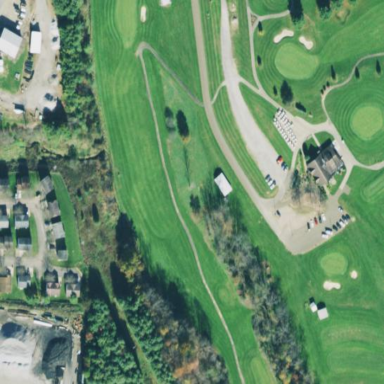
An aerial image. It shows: Rough area in golf course.